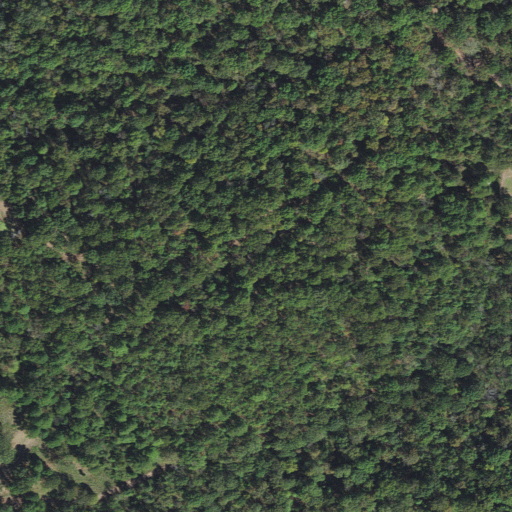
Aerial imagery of mountain in Arkansas named Galloway Hill containing deciduous forest, mixed forest, and open development